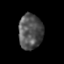
Tissue: prostate
Cell type: T cells
Senescence score: 0.3598
Nuclear area (px): 825
Mean DAPI intensity: 83.081